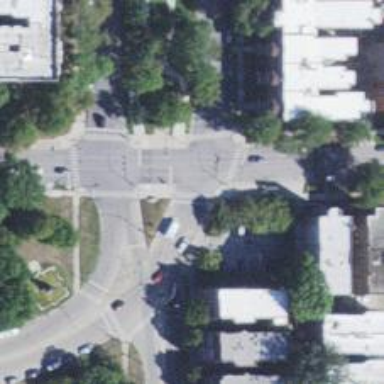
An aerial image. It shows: Footway with zebra crossing that includes safety island.